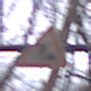
Verkehrszeichen: Arbeitsstelle
Umgebung: Outdoor, Nature
Tageszeit: Midday
Wetter: Overcast
Licht: Natural
Jahreszeit: Autumn
Kontrast: LowContrast